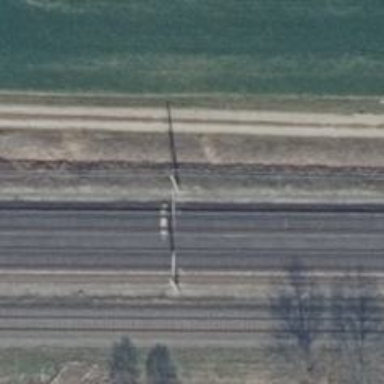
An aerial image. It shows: Milestone along the railway with catenary mast.